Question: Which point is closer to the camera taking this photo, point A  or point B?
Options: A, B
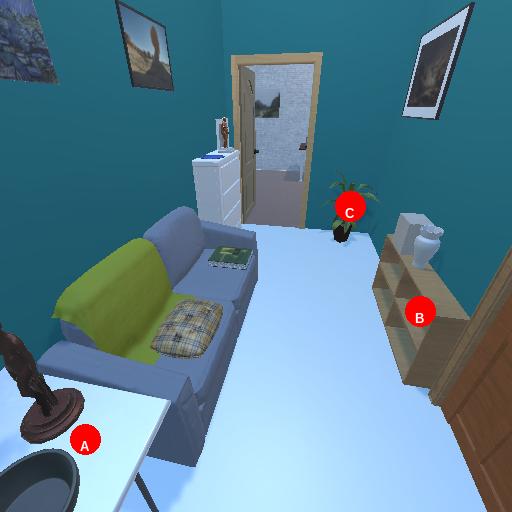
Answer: A